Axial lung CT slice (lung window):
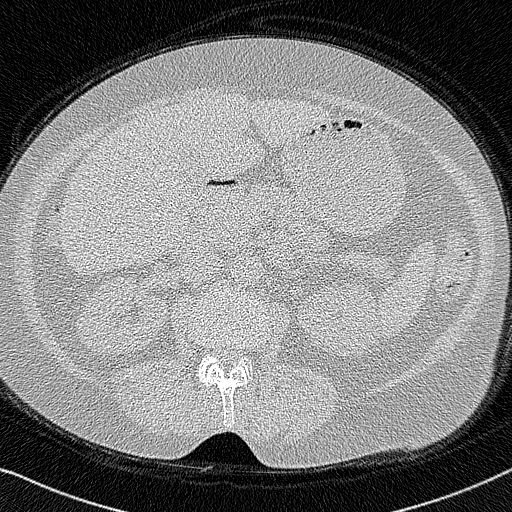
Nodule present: no